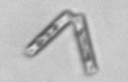
Label: Thalassionema